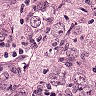
Metastatic tissue present: yes